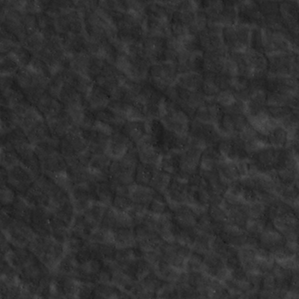
Label: non_frost